Field crop: maize
Growth stage: 2
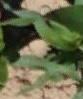
Species: maize